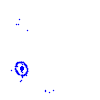
Particle: electron